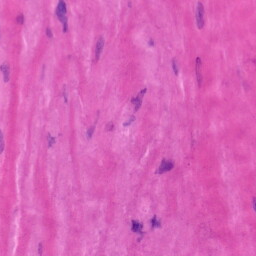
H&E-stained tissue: Tonsil